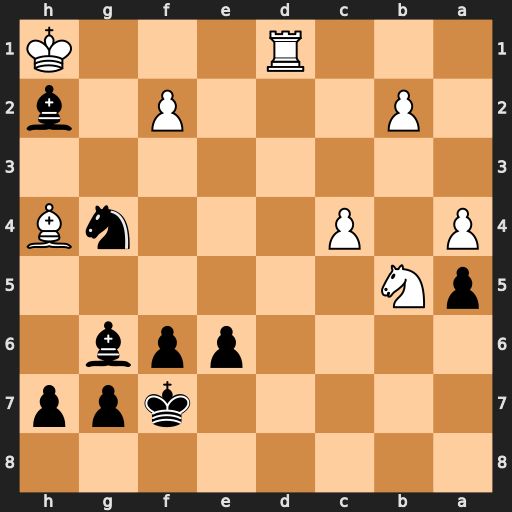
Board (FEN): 8/5kpp/4ppb1/pN6/P1P3nB/8/1P3P1b/3R3K
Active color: b
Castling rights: -
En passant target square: -
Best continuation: Be4+ f3 Bxf3#